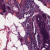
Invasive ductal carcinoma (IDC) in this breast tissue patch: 0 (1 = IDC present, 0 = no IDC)